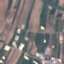
Land use / land cover: PermanentCrop